Question: Find the minimum number of moves required to get from the Tower of Hanoi state described in the figure to the completed state
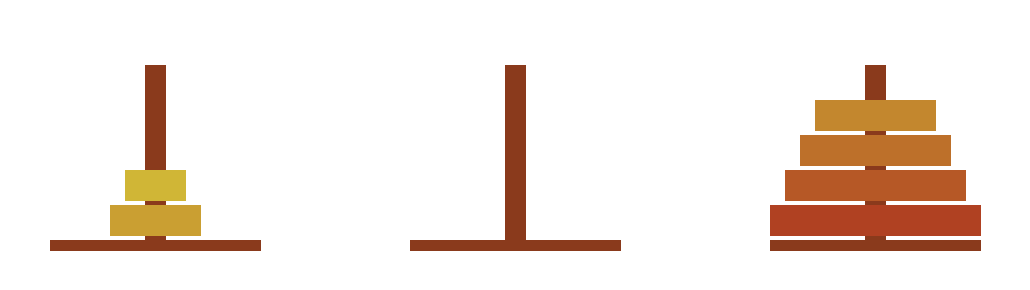
Answer: 3